Question: Count the number of objects in the diagram.
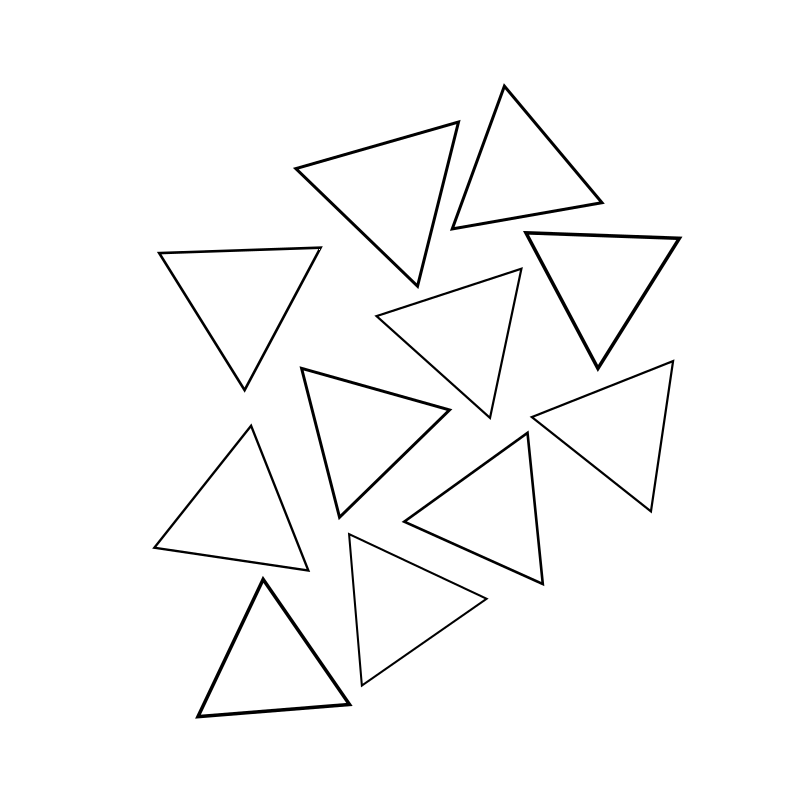
Answer: 11